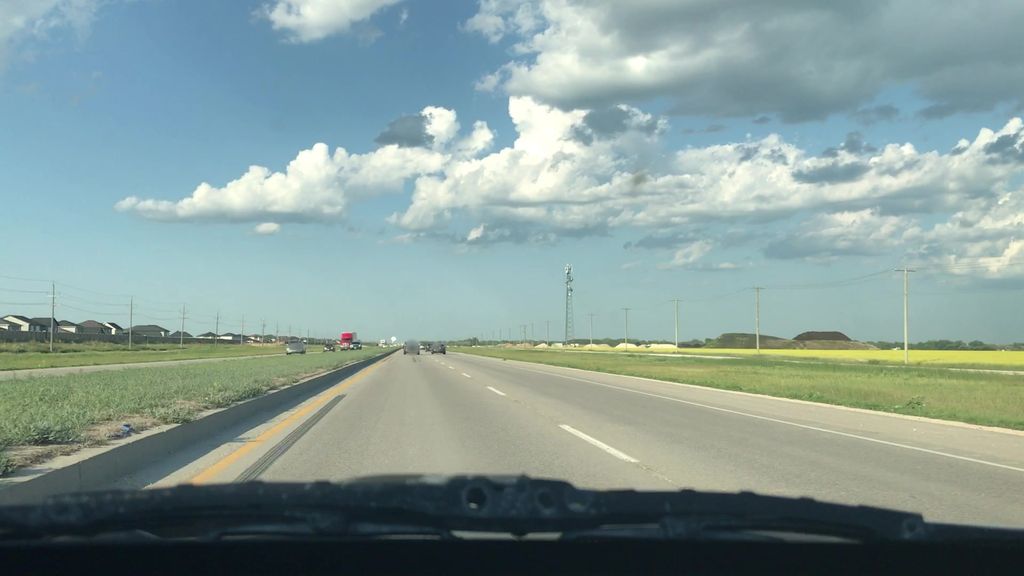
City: winnipeg